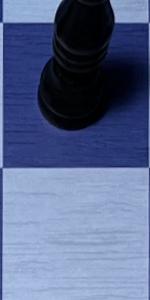
Label: Empty